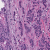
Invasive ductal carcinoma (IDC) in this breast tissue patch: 1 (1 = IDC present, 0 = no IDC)